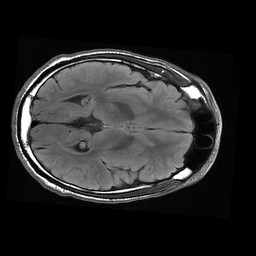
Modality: FLAIR
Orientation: axial
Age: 28
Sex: male
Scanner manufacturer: ge
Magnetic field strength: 3 T
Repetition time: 9 s
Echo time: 0.1217 s